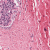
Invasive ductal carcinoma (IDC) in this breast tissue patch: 0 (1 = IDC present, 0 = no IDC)